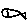
Label: fish